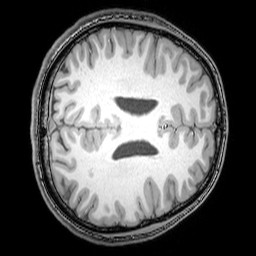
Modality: T1w
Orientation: axial
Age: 24
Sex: male
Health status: healthy
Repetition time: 0.081 s
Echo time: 0.037 s